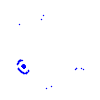
Particle: kaon